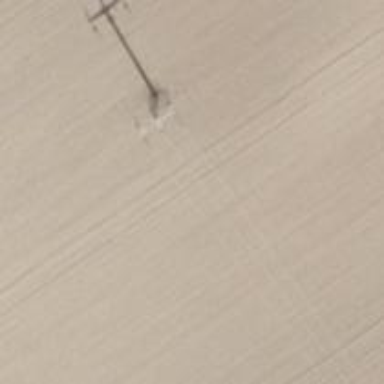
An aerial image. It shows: Power pole.